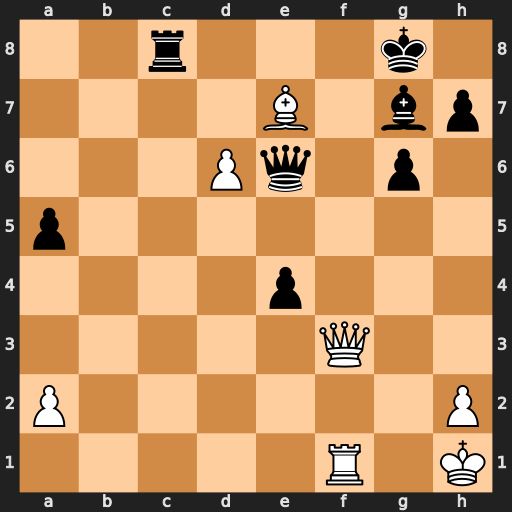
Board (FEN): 2r3k1/4B1bp/3Pq1p1/p7/4p3/5Q2/P6P/5R1K
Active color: w
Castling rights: -
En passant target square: -
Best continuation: Qb3 Qxb3 axb3 Rb8 d7